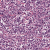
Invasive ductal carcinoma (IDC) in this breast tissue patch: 1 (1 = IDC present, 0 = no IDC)